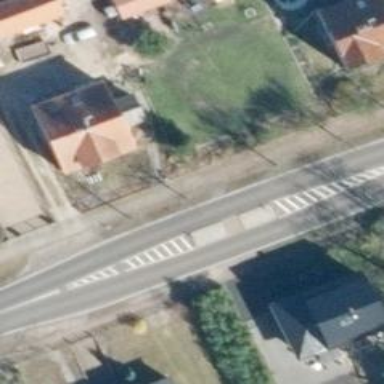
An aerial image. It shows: Crossing with pedestrian island for traffic calming.